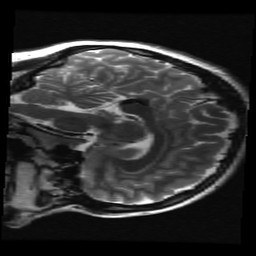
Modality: T2w
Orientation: sagittal
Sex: female
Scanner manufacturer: ge
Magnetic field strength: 3 T
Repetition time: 5 s
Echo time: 0.1007 s